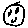
Label: moon